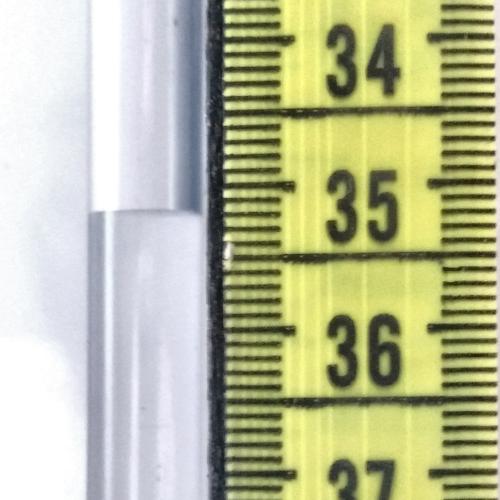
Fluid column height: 35.2 cm